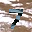
Label: 7